Field crop: tomato
Growth stage: 1
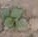
Species: solanum